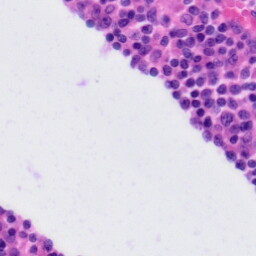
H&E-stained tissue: Tonsil